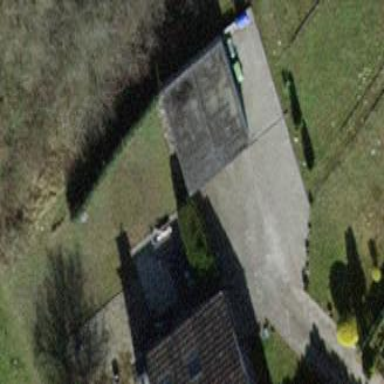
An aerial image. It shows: Garage.